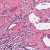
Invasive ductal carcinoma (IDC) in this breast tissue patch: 1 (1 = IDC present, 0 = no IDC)